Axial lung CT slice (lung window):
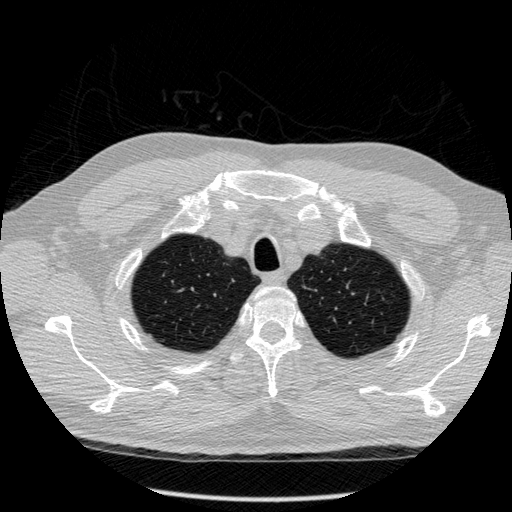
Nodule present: no